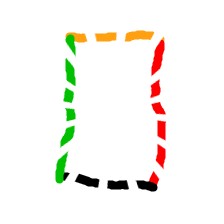
Shape: rectangle